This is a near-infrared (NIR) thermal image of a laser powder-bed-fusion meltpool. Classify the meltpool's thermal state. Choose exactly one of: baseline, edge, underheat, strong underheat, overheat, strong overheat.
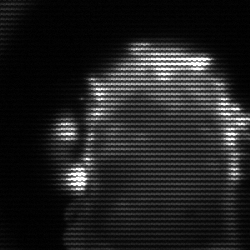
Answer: baseline